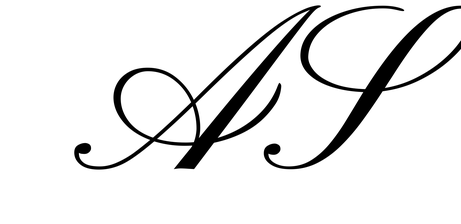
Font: PinyonScript-Regular